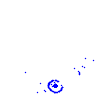
Particle: pion